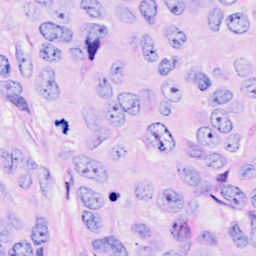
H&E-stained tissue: Breast